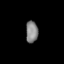
Tissue: lung
Cell type: Epithelial cells
Senescence score: 0.2244
Nuclear area (px): 260
Mean DAPI intensity: 131.185